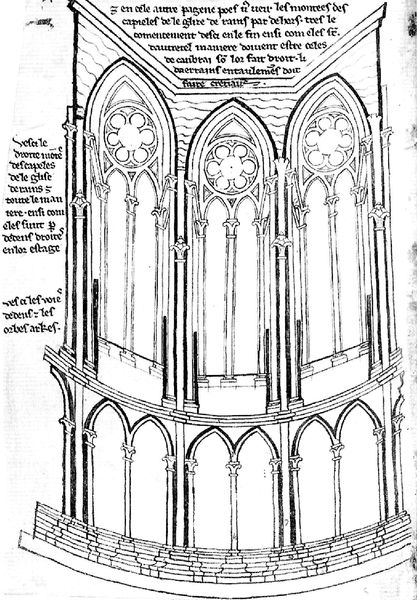
Titel: Skizzen von der Kathedrale von Reims
Künstler: Villard de Honnecourt
Schlagwörter: weiß, ausschnitt, fenster, glas, schwarz, skizze, säule, säulen, zeichnung, rose, hochformat, architektur, kirche, gotik, schrift, bogen, giebel, treppe, bögen, dom, illustration, schwarzweiß, text, beschriftung, entwurf, kapitelle, kathedrale, rosette, spitzbogen, spitzbögen, mittelalter, apsis, plan, sakral, pass, rosetten, beschreibung, kapitel, basilika, maßwerk, architekturzeichnung, latein, fensterrose, kirchenfenster, bogenä